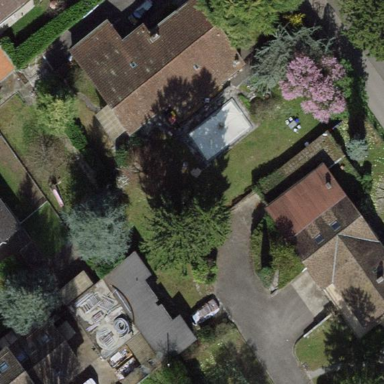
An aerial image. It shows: Garden enclosed by fence.